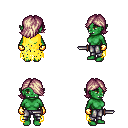
a pixel art fantasy rpg character, female body template, orc, green skin, yellow tattered cape, metal pants, white blonde swoop hairstyle, gold gloves, dagger, four views (front, back, left, right), 2x2 character sprite sheet, small pixel art, hard edges, no anti-aliasing